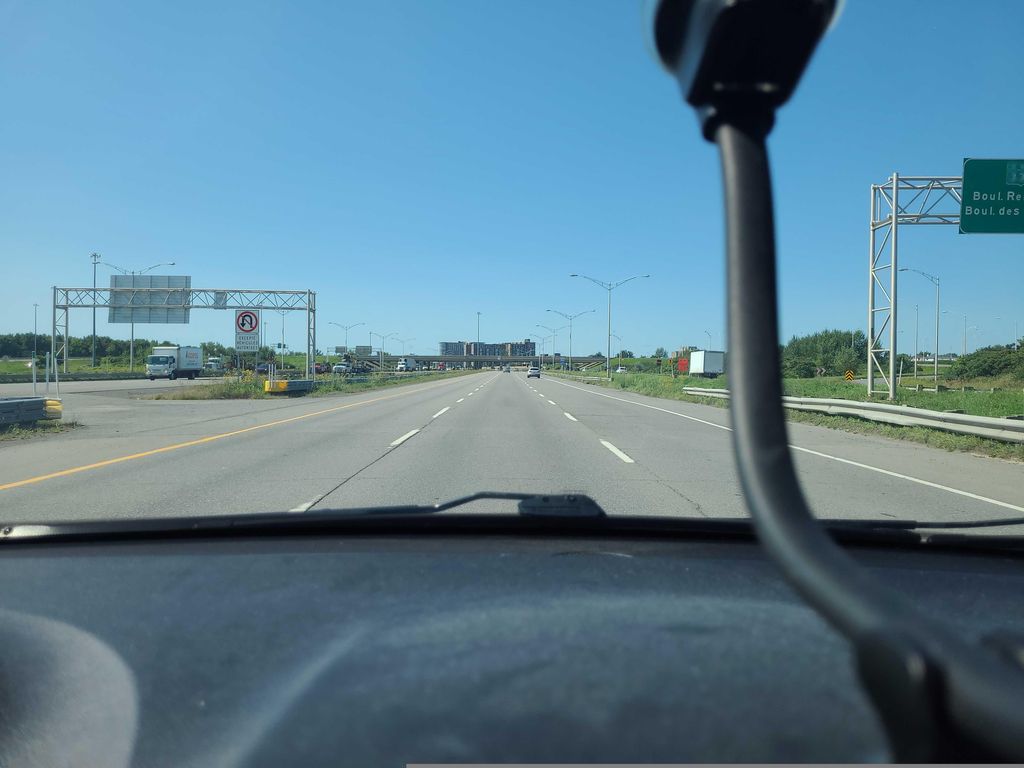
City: montreal